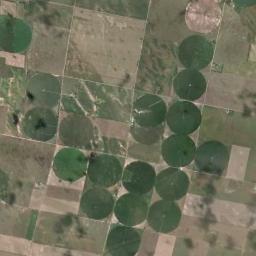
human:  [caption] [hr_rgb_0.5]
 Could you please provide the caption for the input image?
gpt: Circular farmland is not large .

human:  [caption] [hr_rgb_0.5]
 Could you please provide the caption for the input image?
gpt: There are some green circle farmland and bare square farmland .

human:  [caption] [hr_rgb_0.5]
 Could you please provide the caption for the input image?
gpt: Many neatly arranged circular farmland mixed with green and tan .

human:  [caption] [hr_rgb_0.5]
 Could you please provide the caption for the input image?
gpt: Several dark green circular farmlands are surrounded by some rectangular farmlands .

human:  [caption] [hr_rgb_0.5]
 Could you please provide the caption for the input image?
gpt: There are many cultivated circular farmlands arranged neatly .